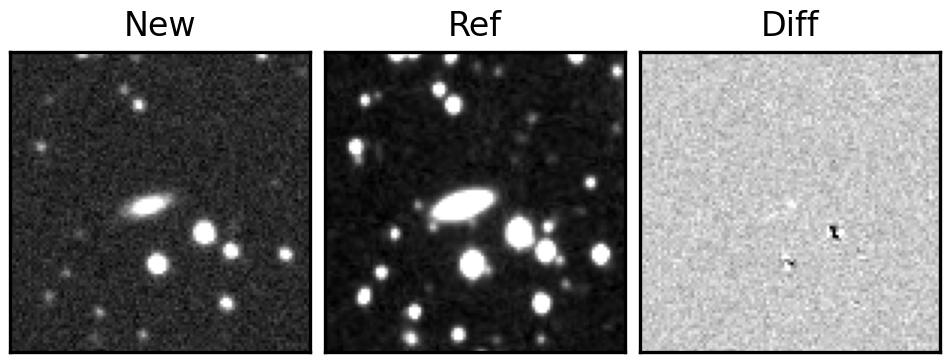
Label: real